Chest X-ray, AP view. Patient: 77 years old, sex M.
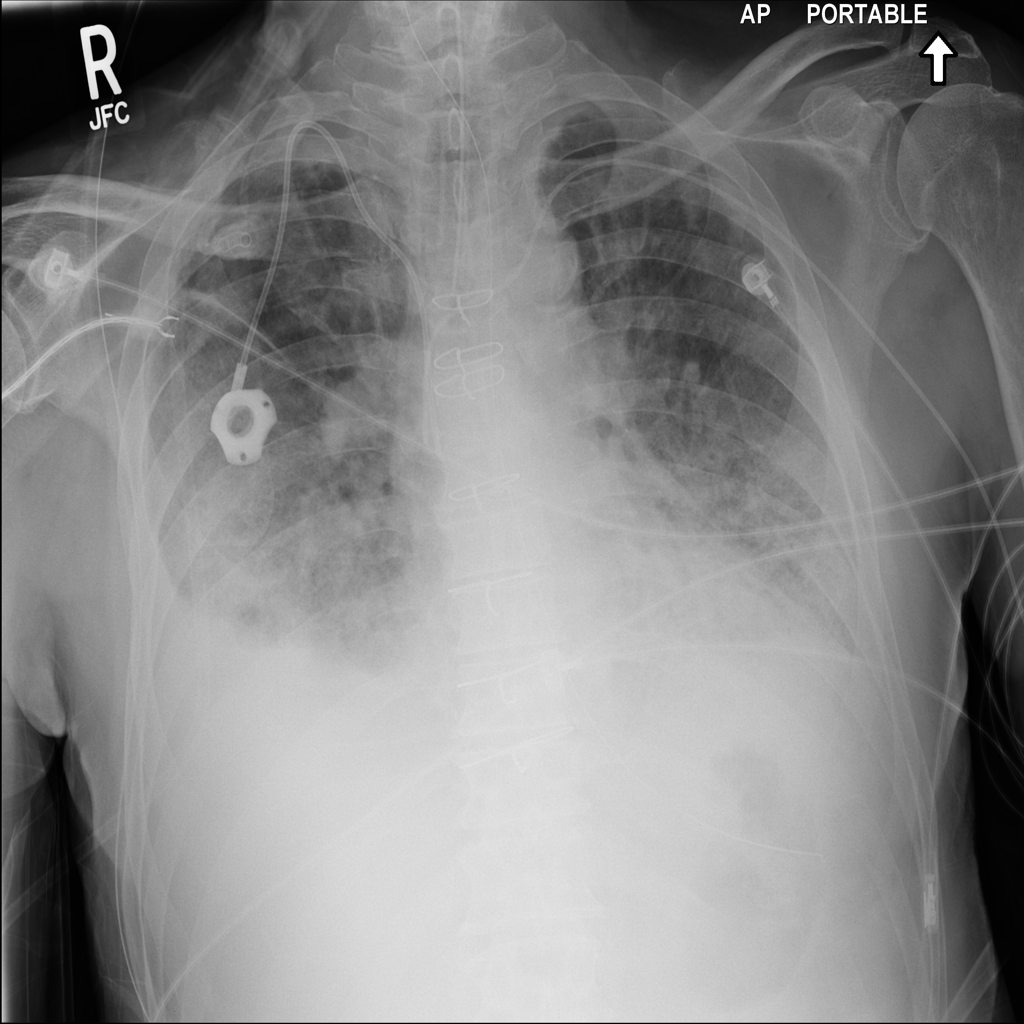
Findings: No Finding